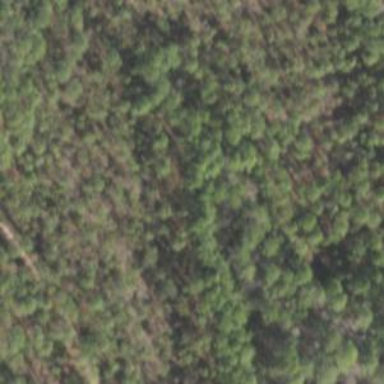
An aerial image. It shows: Forest area dominated by needle-leaved trees.